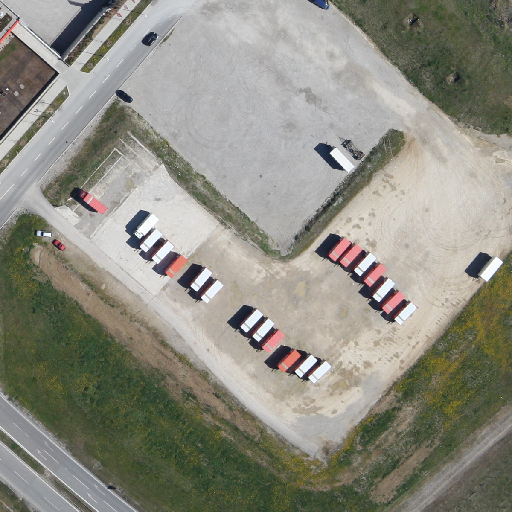
Referring expression: unpaved road